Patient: sex M, age 54
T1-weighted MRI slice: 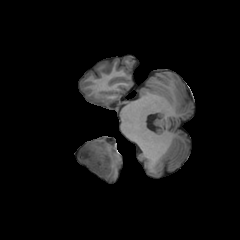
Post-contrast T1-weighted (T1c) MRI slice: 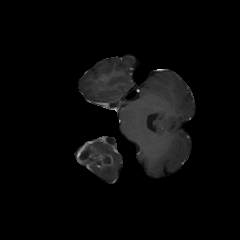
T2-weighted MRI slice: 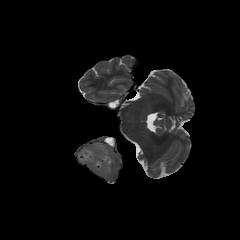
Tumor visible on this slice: yes
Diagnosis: Glioblastoma, IDH-wildtype
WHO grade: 4